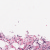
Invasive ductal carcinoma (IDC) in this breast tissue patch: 1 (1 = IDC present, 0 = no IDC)